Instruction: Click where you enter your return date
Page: home
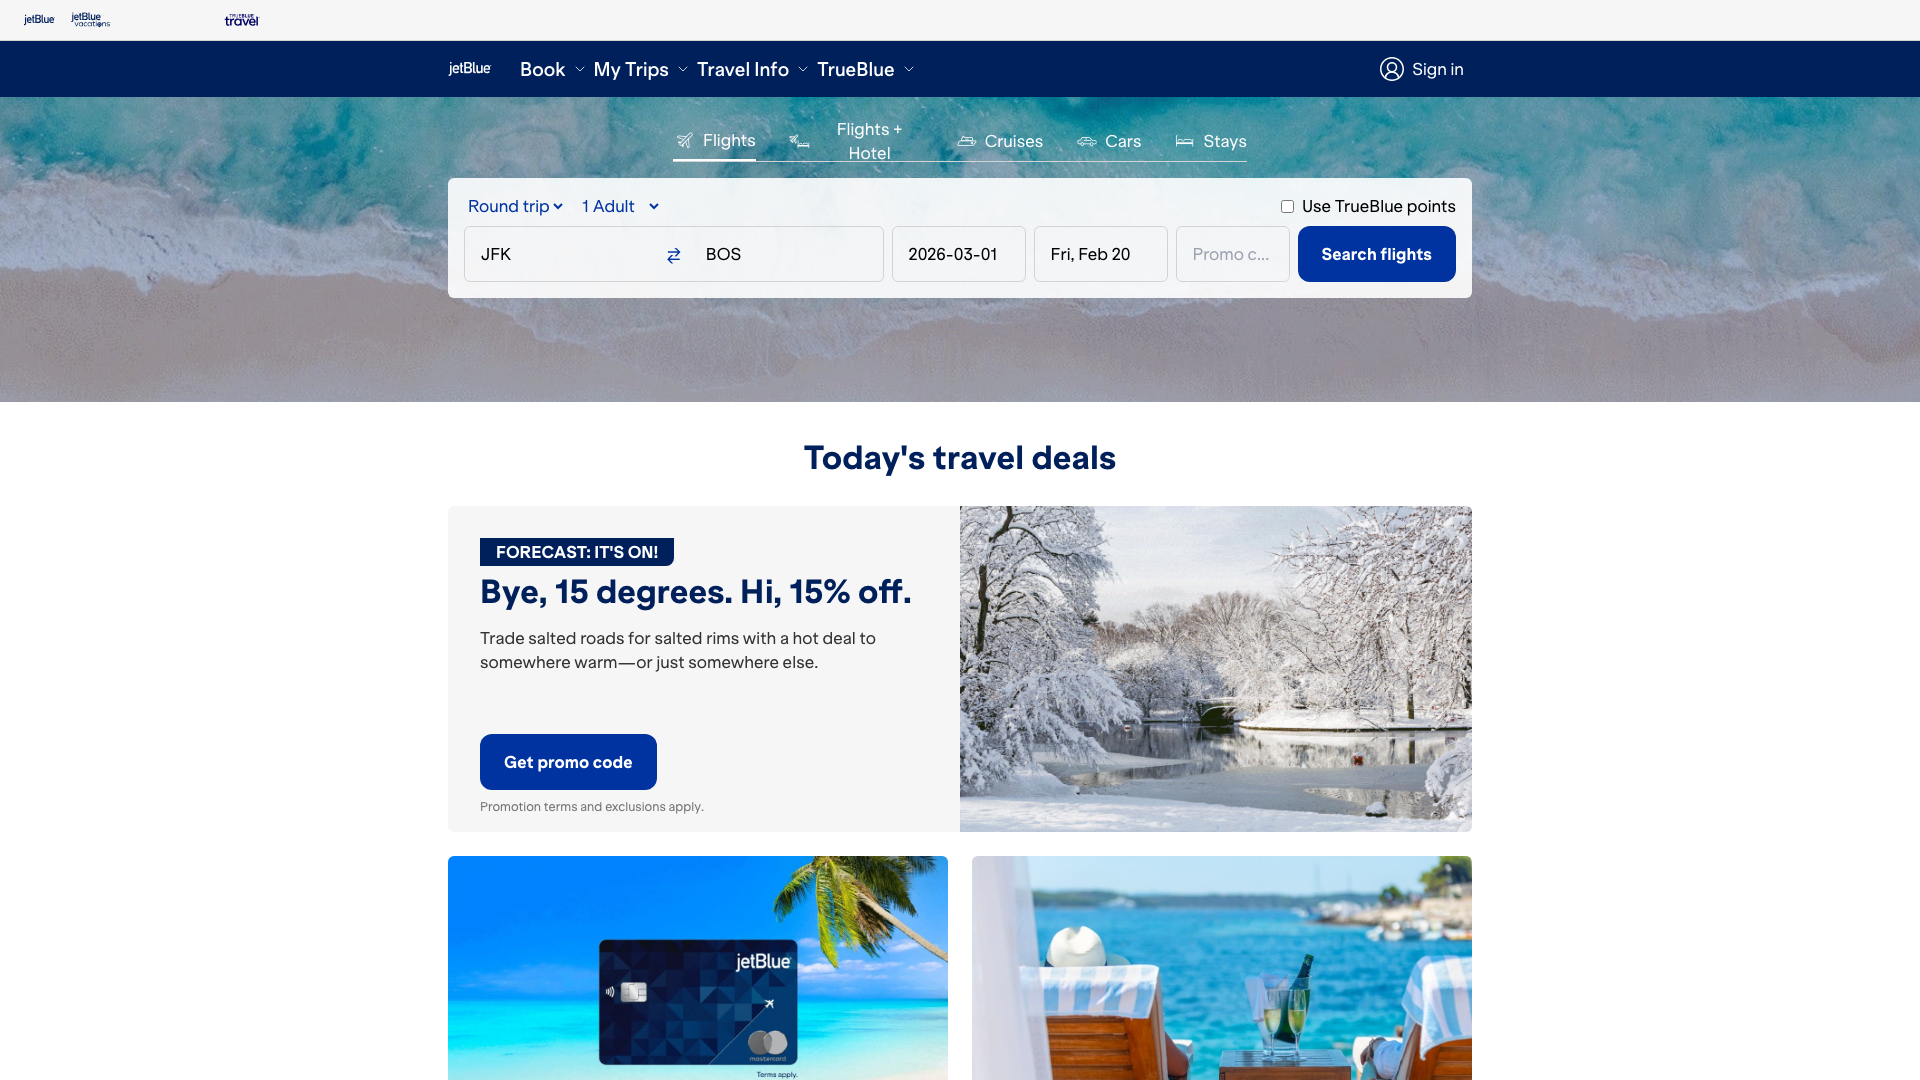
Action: click